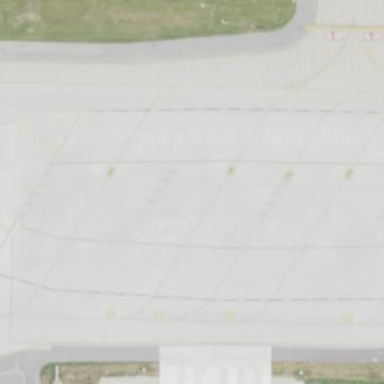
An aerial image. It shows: Apron at the airport.